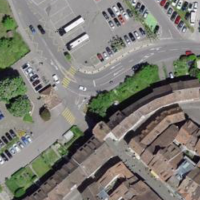
EUNIS habitat code: 54
Species observed at this site:
Arum maculatum